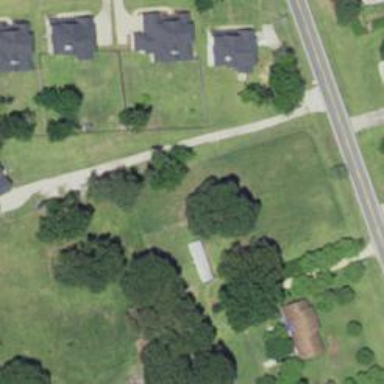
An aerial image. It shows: Driveway leading to service road.